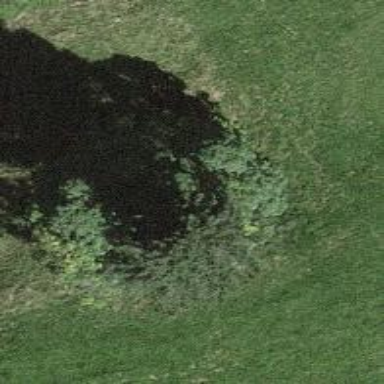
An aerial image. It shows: Sinkhole in natural setting.